Field crop: tomato
Growth stage: 1
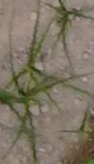
Species: cyperus